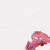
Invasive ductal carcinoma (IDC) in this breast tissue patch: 0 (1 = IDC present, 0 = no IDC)